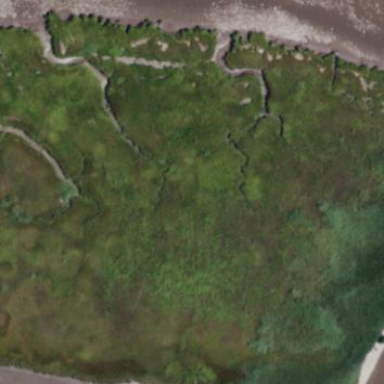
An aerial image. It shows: Saltmarsh wetland area.